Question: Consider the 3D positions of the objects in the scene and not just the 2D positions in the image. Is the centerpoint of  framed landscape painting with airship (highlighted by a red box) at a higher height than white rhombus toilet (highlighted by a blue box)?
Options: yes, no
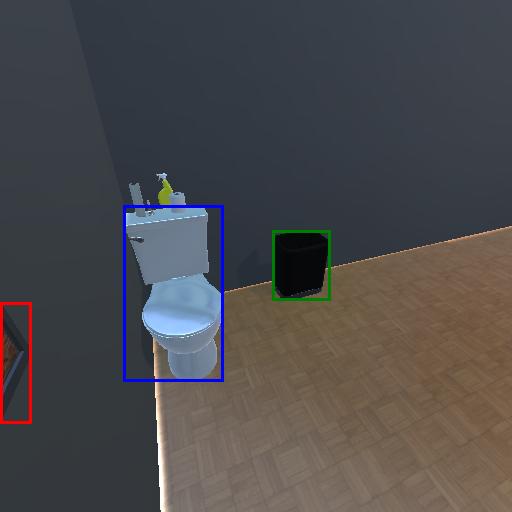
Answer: yes